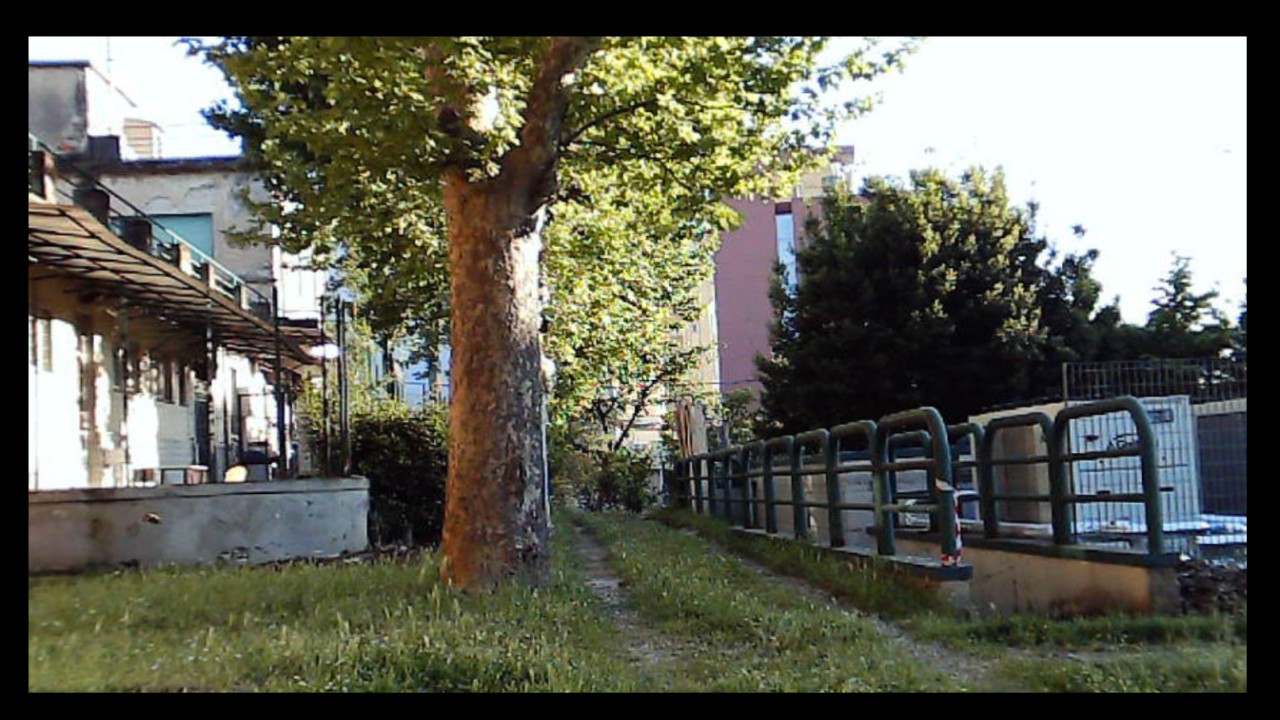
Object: DarwinFPV cineape20

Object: DJI Tello EDU